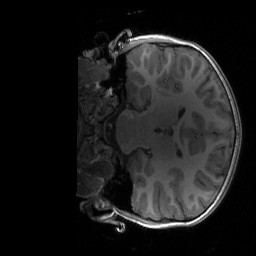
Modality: T1w
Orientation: coronal
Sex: male
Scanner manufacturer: siemens
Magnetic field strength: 3 T
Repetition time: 1.9 s
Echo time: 0.00243 s